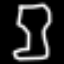
Label: hourglass